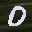
Label: 0